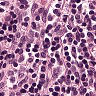
Metastatic tissue present: no